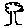
Label: tree